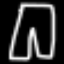
Label: pants